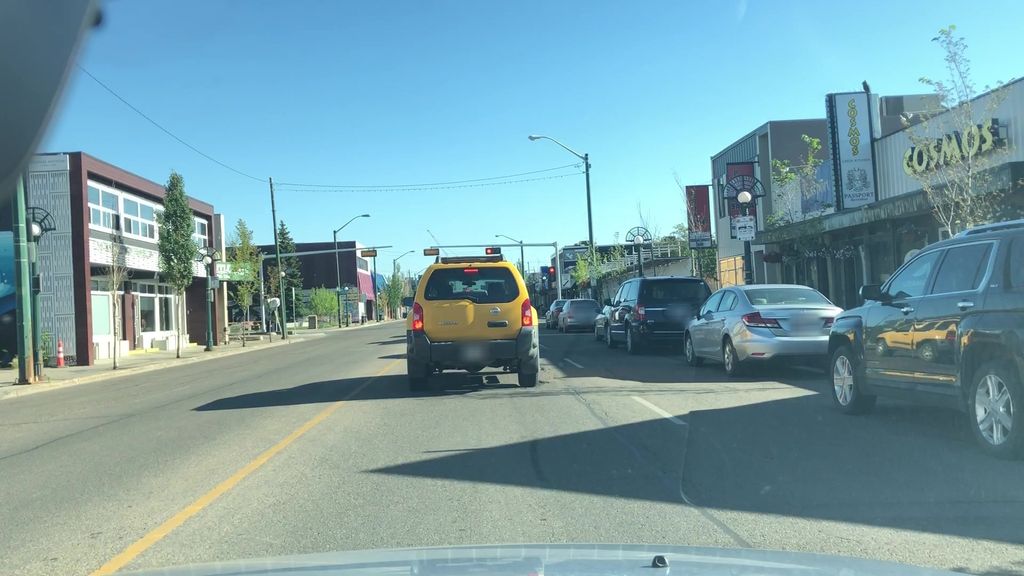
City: edmonton